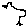
Label: bird